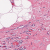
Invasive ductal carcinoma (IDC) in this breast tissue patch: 0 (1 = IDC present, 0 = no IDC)